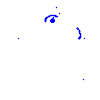
Particle: pion